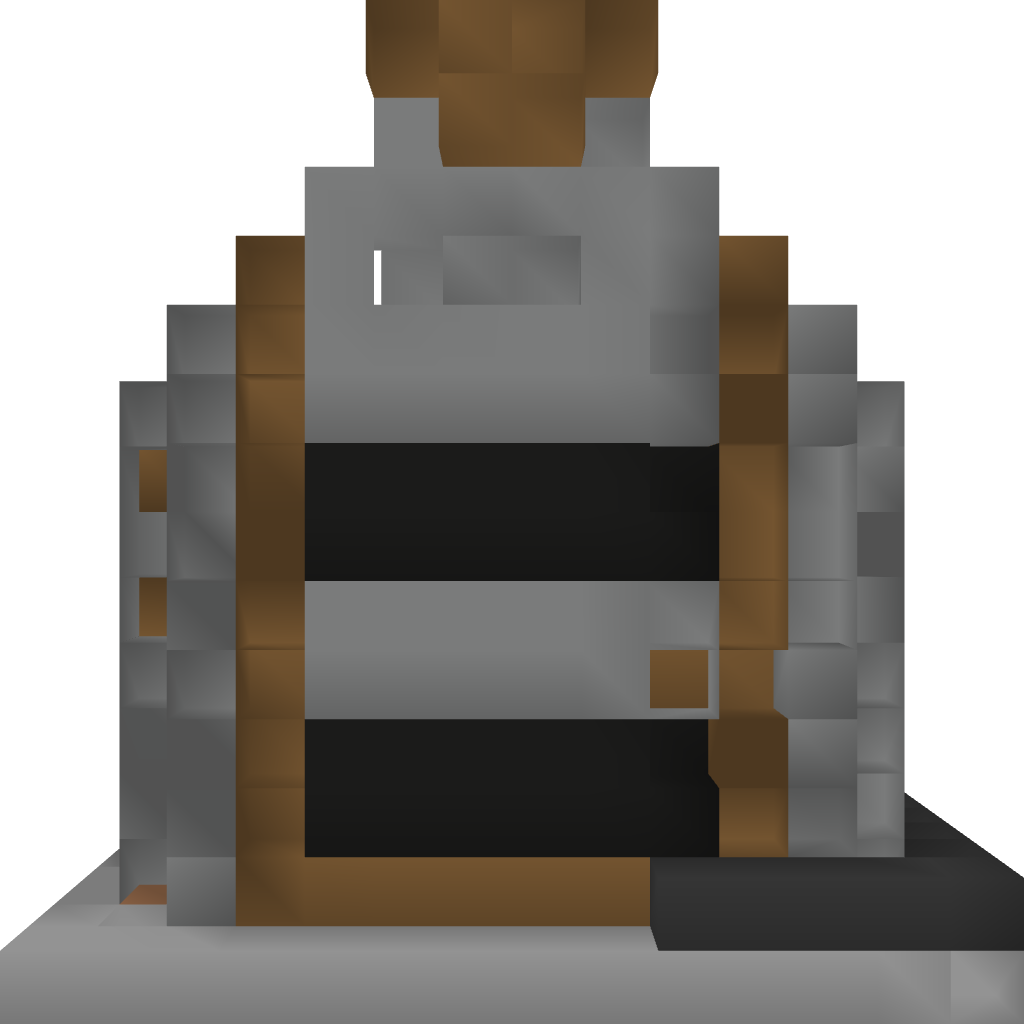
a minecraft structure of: Medieval Style House IV